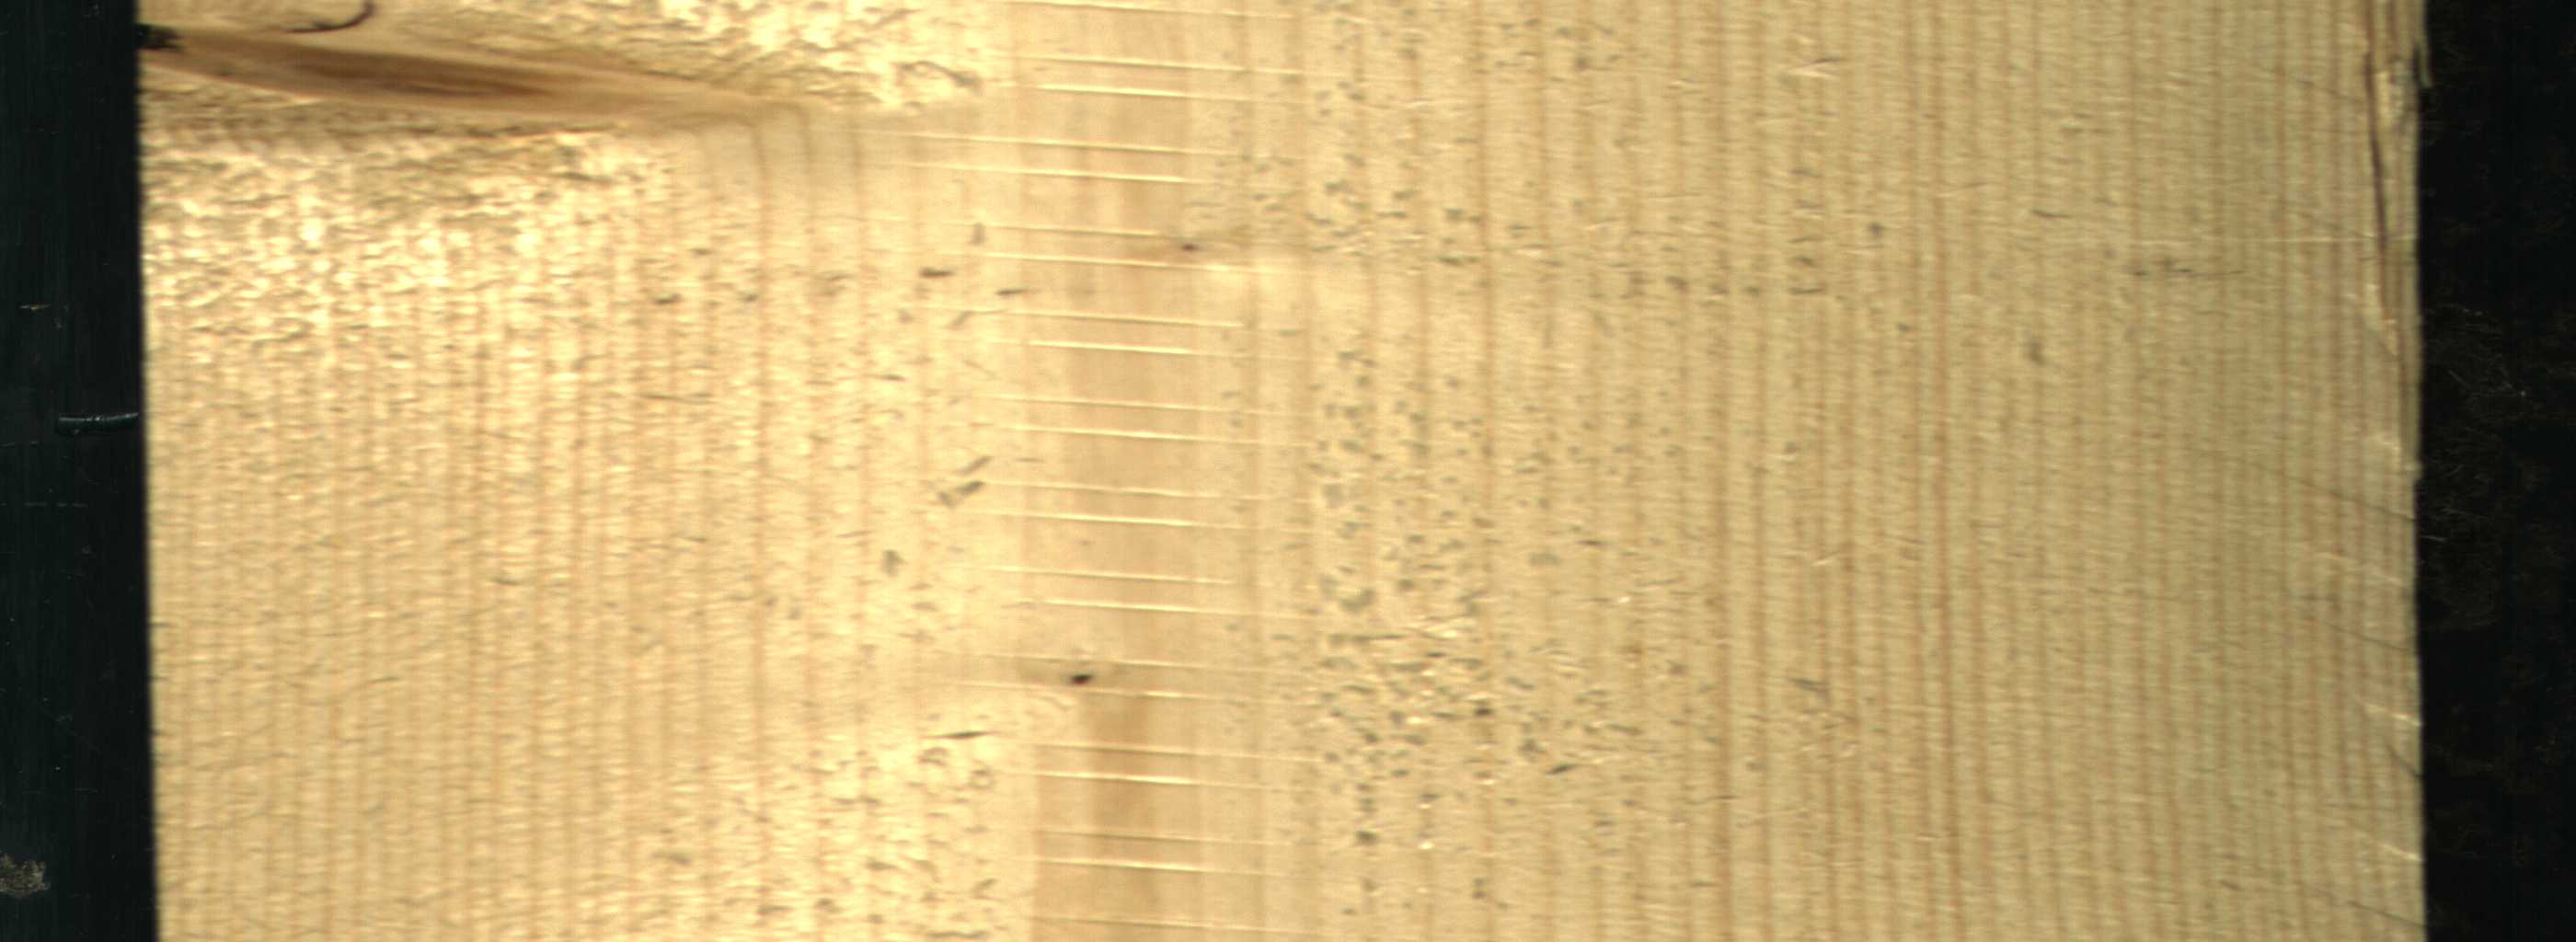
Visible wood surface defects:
Live_Knot